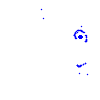
Particle: pion